Interaction volume radius: 5 \u00c5
Interaction volume height: 10 \u00c5
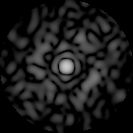
Disorder parameter: 0.904